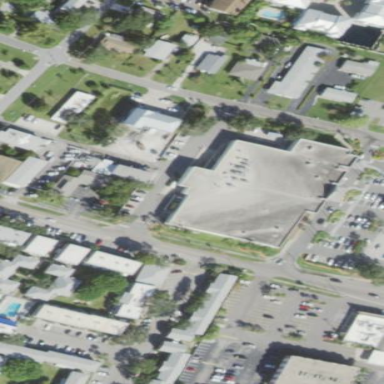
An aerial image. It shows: Building that houses supermarket.